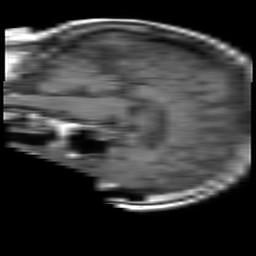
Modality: T1w
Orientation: sagittal
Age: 78
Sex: female
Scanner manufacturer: philips
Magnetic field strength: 1.5 T
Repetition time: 0.55 s
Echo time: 0.015 s